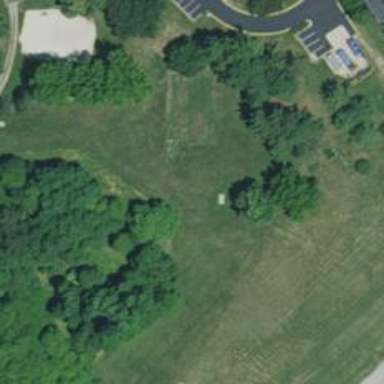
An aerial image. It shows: Disc golf tee area.